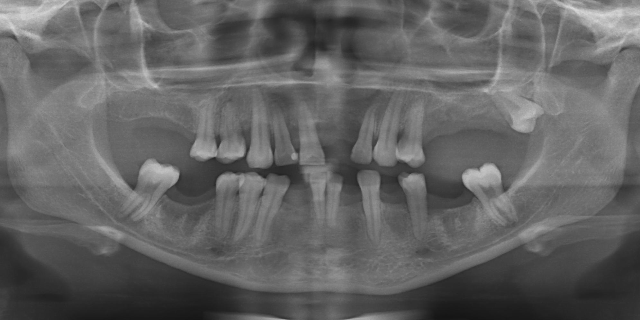
adult